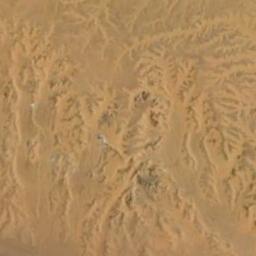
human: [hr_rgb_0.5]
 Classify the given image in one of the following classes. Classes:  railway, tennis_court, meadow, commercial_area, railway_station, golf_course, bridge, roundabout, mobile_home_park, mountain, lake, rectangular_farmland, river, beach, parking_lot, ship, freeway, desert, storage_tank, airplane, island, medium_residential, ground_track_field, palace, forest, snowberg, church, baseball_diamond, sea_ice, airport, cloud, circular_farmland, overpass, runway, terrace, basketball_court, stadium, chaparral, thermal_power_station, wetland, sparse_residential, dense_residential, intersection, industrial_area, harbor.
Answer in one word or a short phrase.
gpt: desert